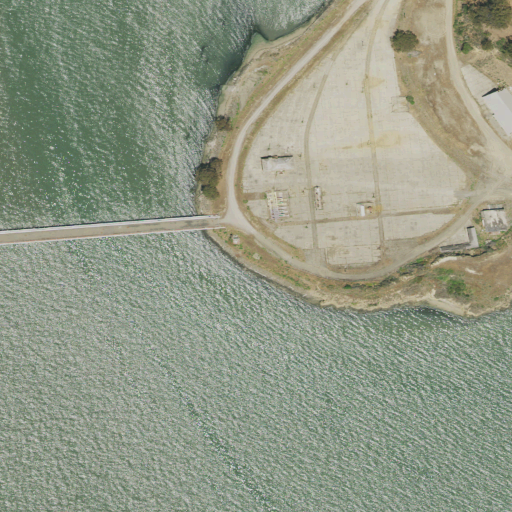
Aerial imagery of cape in California named Point Molate containing open water, medium intensity development, high intensity development, low intensity development, open development, and mixed forest